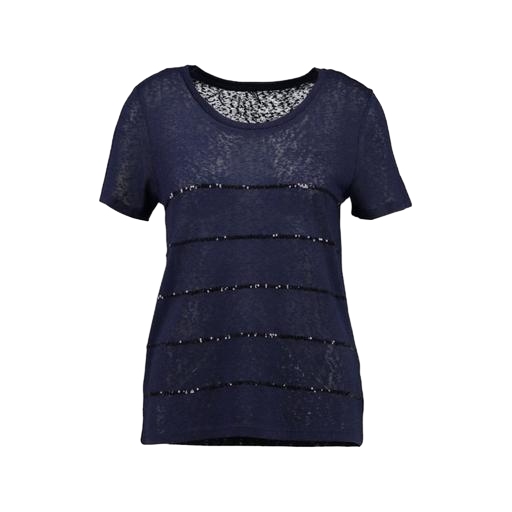
blue t-shirt only macy, blue plus size printed t-shirt only macy, blue sparkly t-shirt, white background